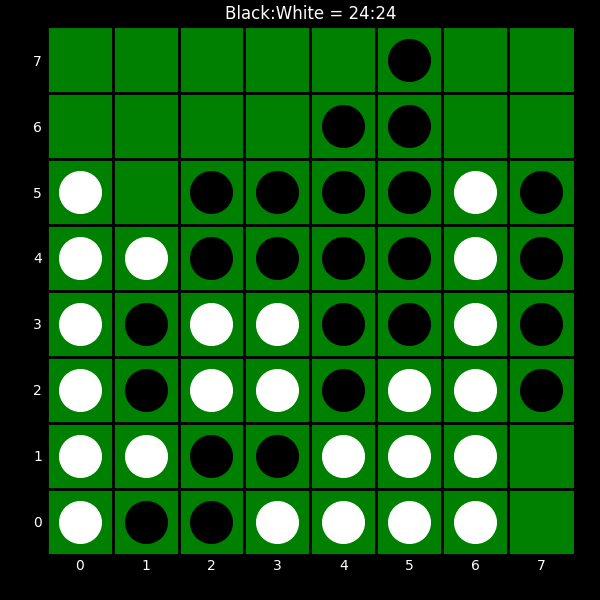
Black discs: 24
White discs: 24